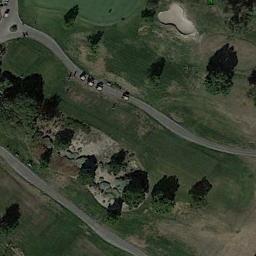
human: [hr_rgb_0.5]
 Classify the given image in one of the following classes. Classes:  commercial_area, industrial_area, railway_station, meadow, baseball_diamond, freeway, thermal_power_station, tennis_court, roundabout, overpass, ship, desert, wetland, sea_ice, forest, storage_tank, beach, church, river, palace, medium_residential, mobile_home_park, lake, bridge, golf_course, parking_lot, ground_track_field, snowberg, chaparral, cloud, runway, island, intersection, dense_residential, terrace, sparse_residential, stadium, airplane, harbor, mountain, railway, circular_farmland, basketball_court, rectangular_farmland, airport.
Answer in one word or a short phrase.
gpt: golf_course